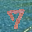
Label: 7